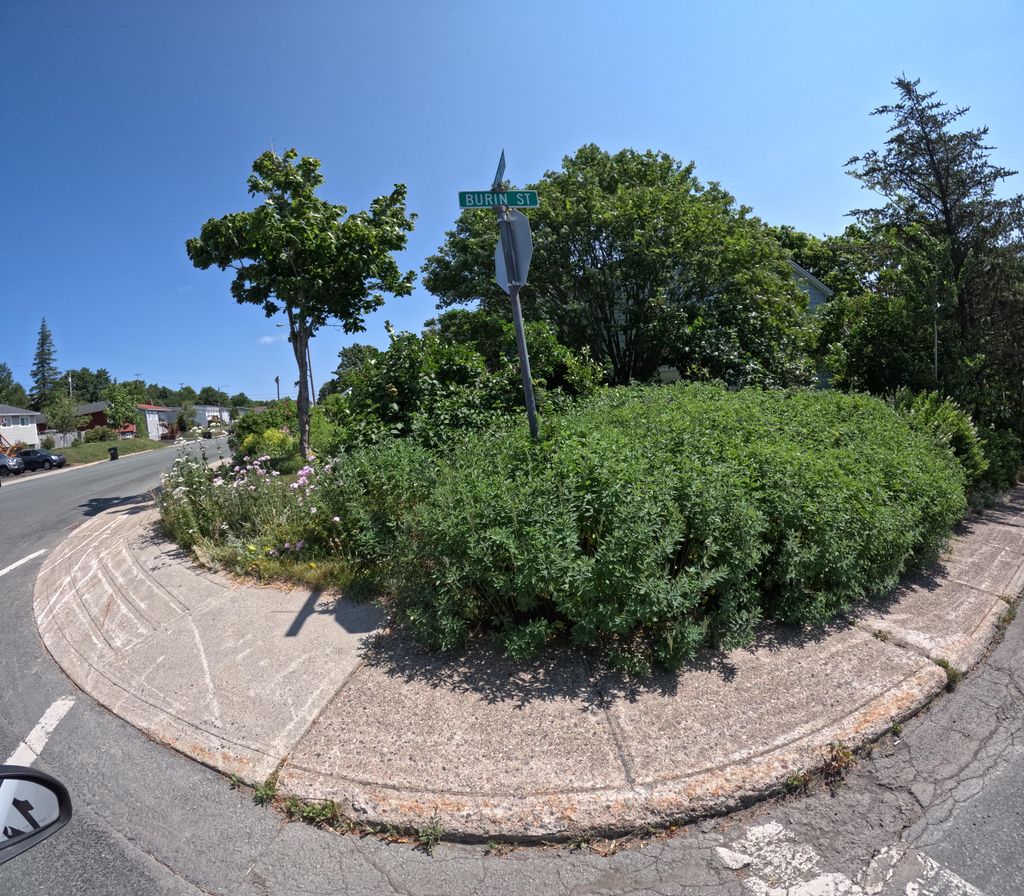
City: st_johns